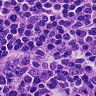
Metastatic tissue present: no